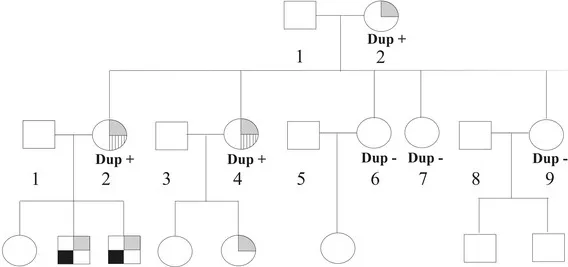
Pedigree of family members with 1q22 microduplication. Individuals without genotypes were not available for genetic testing.
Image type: electrography (ekg)